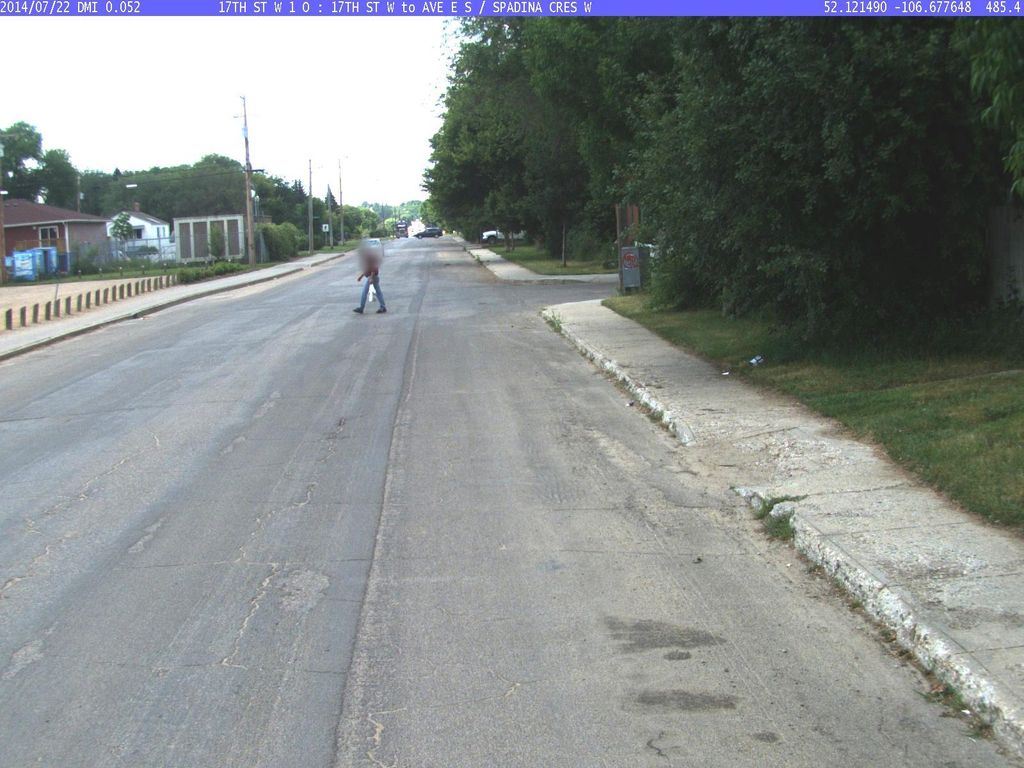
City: saskatoon